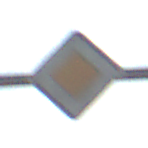
Verkehrszeichen: Vorfahrtsstrasse
Umgebung: Outdoor, Suburban
Tageszeit: MorningAfternoon
Wetter: PartlyCloudy
Licht: Natural
Jahreszeit: NotSpecified
Kontrast: HighContrast